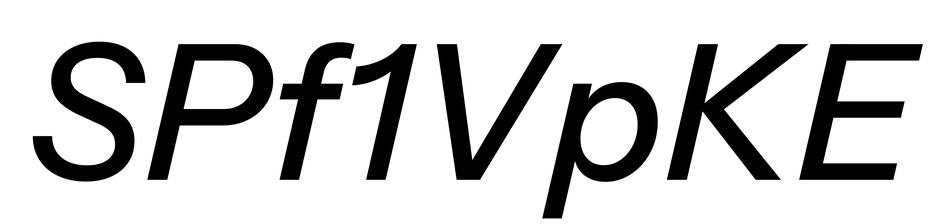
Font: InstrumentSans-Italic_Medium_Italic